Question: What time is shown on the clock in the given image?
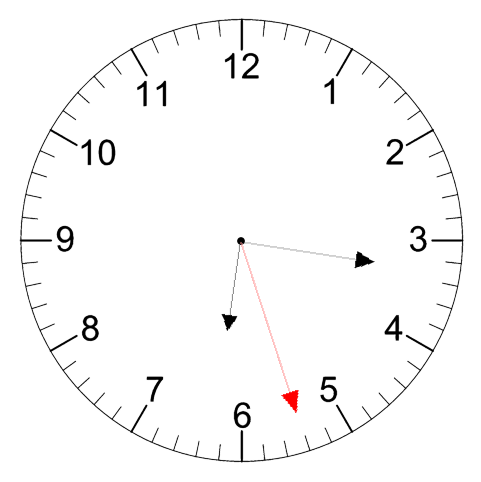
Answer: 06:16:27